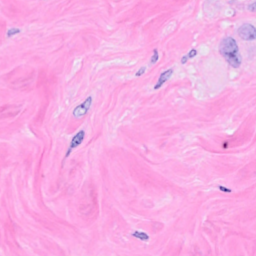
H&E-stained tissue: Breast